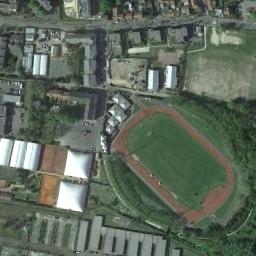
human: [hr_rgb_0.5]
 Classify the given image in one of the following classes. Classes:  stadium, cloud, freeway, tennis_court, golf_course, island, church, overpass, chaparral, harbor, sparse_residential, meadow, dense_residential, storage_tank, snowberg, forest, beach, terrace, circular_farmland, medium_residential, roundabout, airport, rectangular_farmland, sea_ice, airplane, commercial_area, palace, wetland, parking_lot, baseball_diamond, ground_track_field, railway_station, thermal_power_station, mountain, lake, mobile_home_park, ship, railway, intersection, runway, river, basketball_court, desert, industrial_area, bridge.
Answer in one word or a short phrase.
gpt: ground_track_field